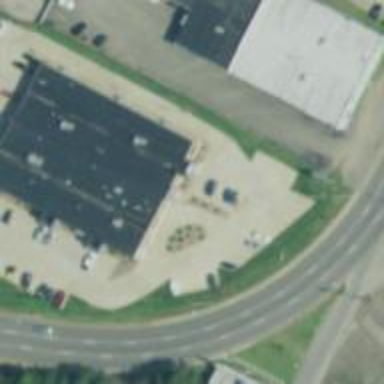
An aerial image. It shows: Pharmacy providing healthcare services.